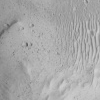
Atmospheric dust classification: not_dusty